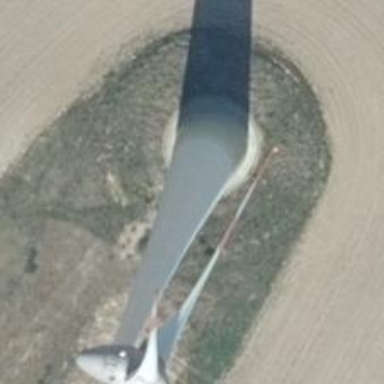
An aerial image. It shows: Wind turbine power generator.